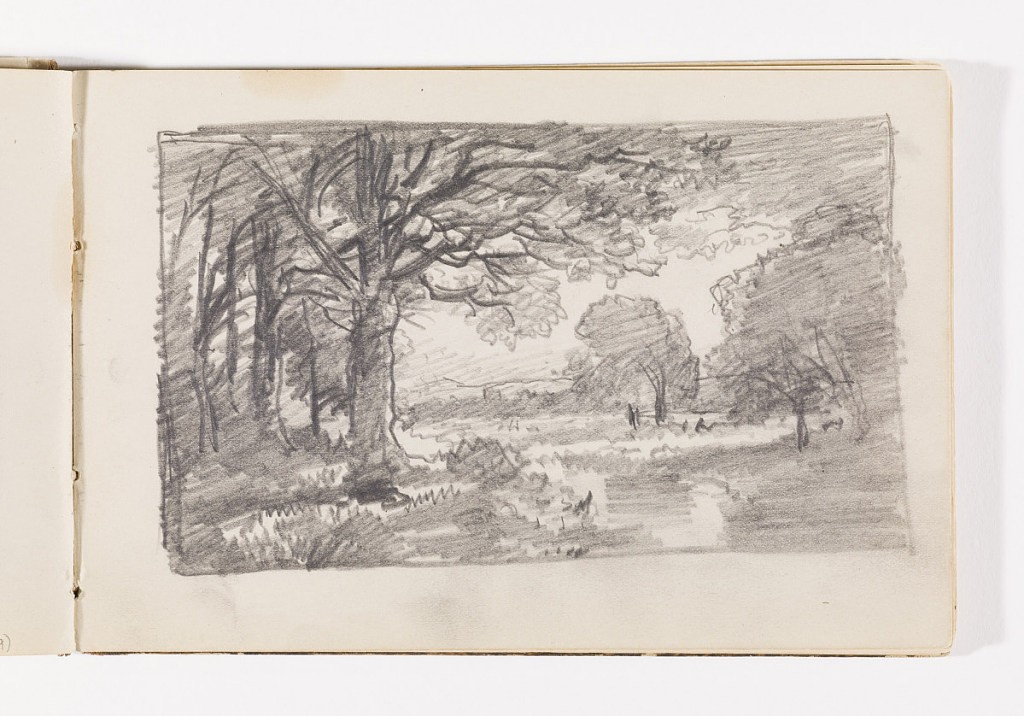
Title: Wooded Countryside with Possible Structures
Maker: William Trost Richards, American, 1833–1905
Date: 1885–1902
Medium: Graphite on cream wove paper
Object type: Sketchbook folio
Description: Wooded landscape view. At left, starting in foreground and extending back, large, full trees. Additional trees at right in middleground and farther back in distance. In far distance, at center on horizon, possible structures.